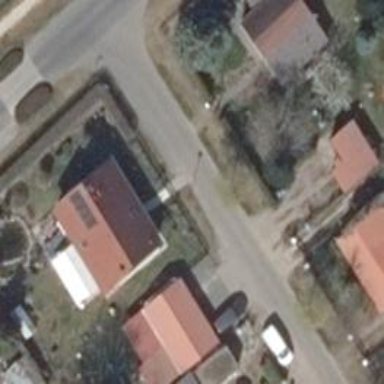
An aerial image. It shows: Footway.